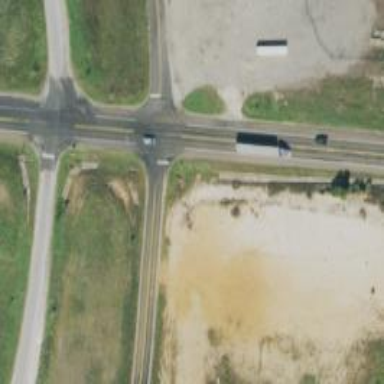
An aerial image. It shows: Stop road.